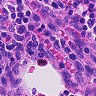
Metastatic tissue present: no